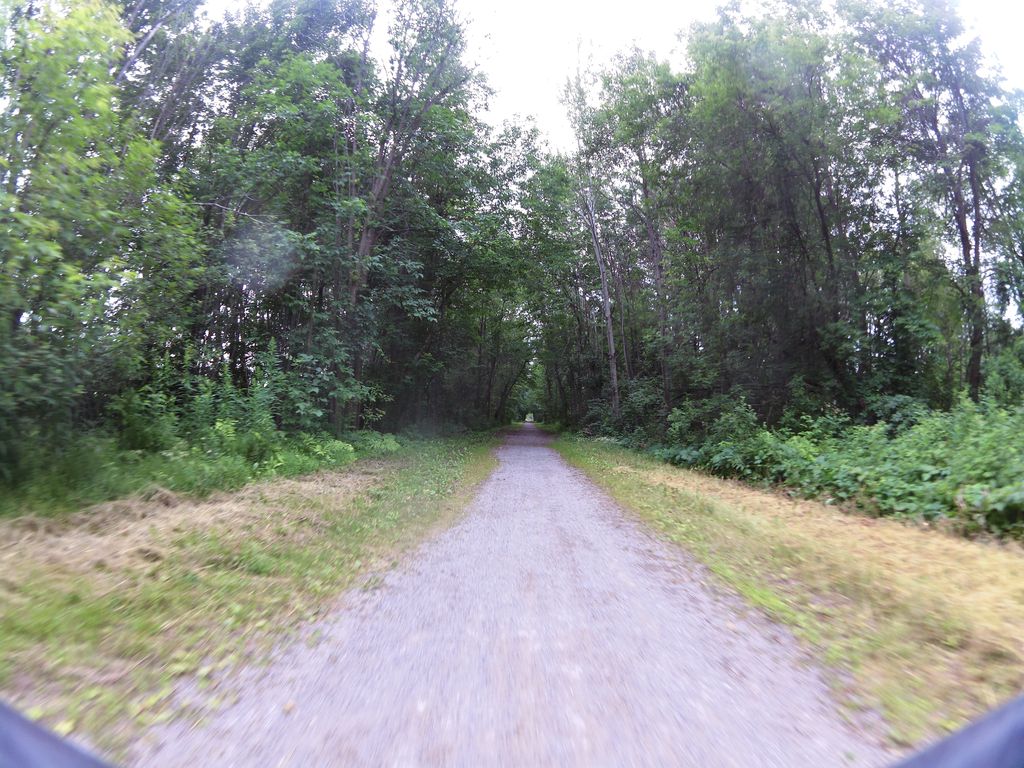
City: ottawa-gatineau